Question: Is it possible to create run configurations where it doesn't wait for the external tool to exit before launching?
I'm currently trying to get Dart's 'pub serve' to run on my project directory before opening the Dartium browser on 'localhost:8080' but it seems that it's just waiting for 'pub' to exit before it does. Which won't happen as 'pub serve' continues to show output from the local server.
Any ideas?

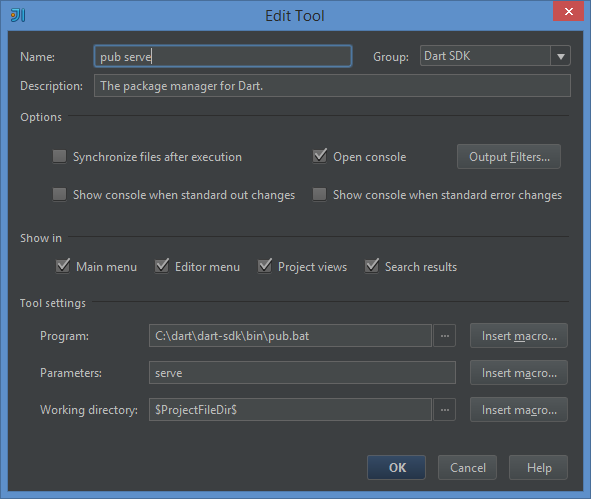
Answer: Probably not the best answer, but this should work:
Create a wrapper script, say 'pub_async.bat', that asynchronously calls 'pub.bat' with correct command line arguments and returns immediately.
You may lose the ability to "stop" the process, and so shutting down / cleaning up may need to be handled in a different way.